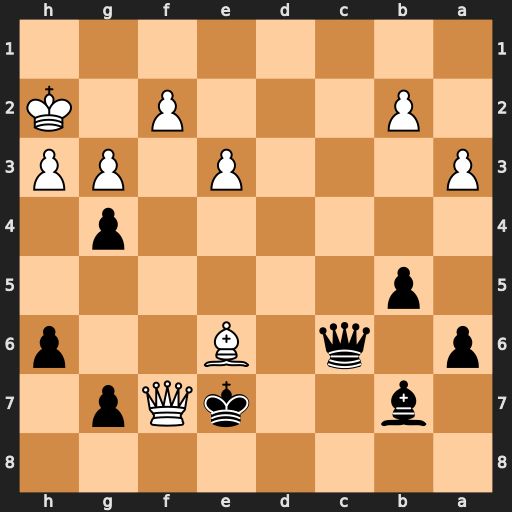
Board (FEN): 8/1b2kQp1/p1q1B2p/1p6/6p1/P3P1PP/1P3P1K/8
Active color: b
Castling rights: -
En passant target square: -
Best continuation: Kd6 e4 Qxe4 Qd7+ Ke5